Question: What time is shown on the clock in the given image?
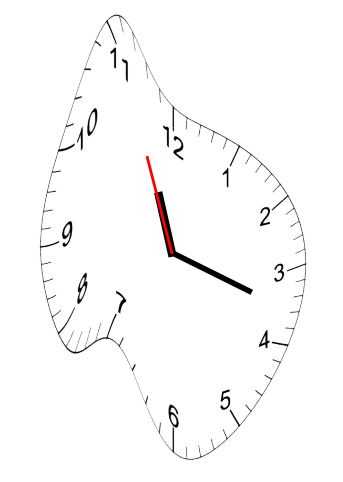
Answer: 11:17:56